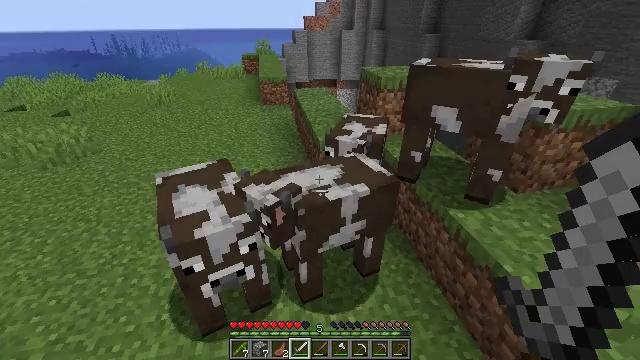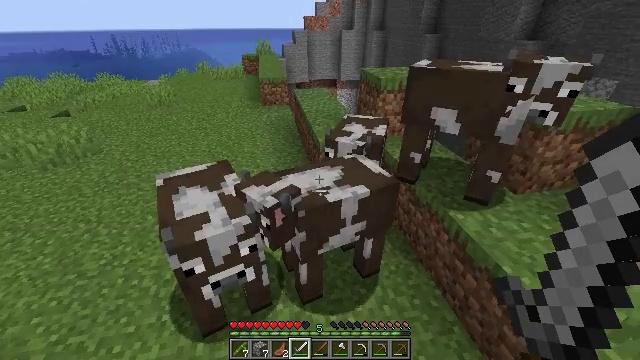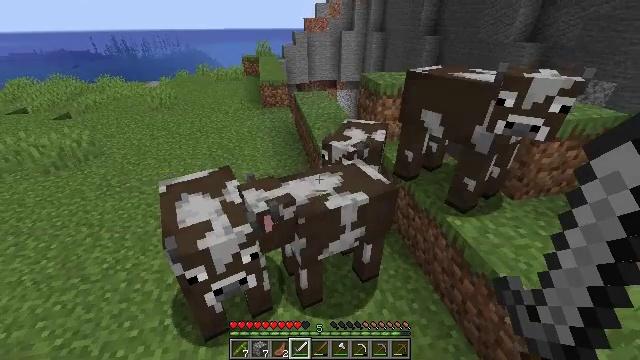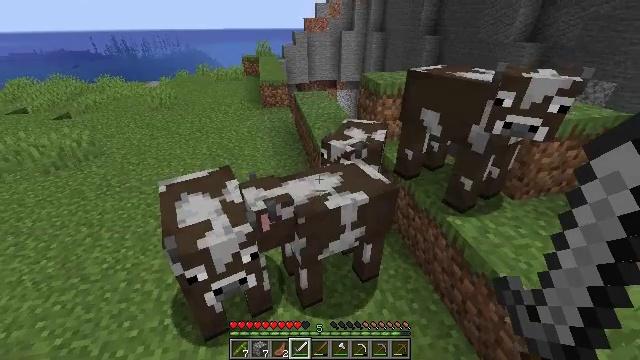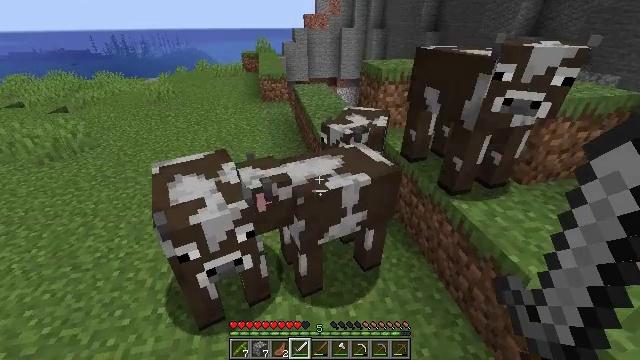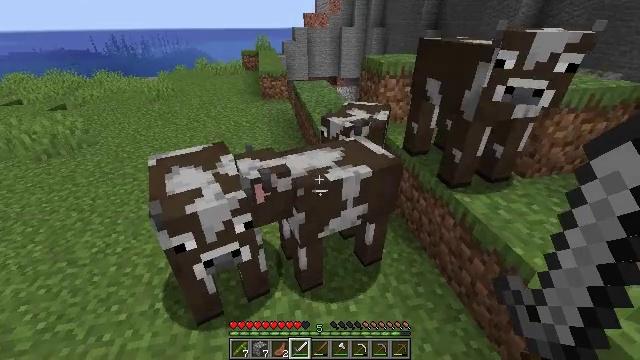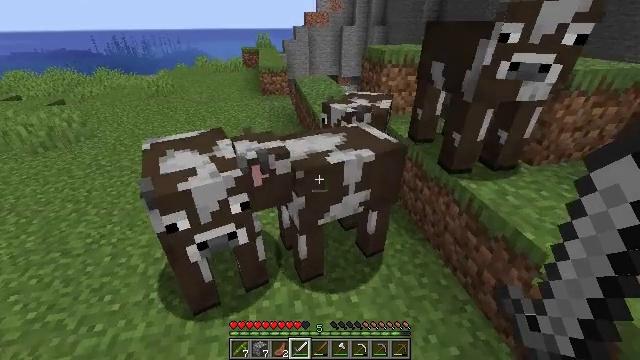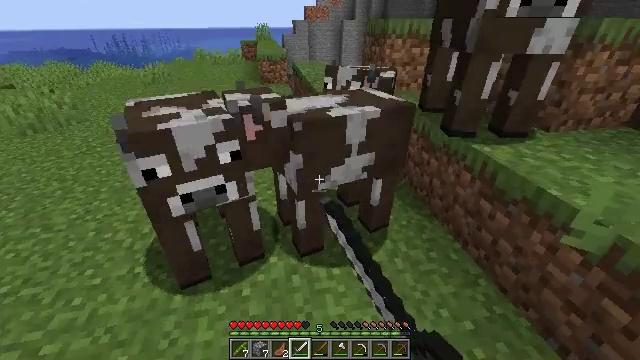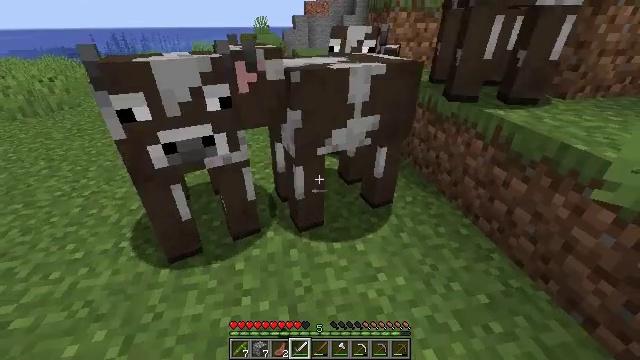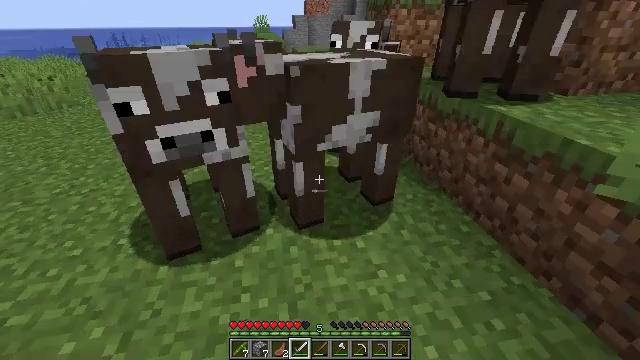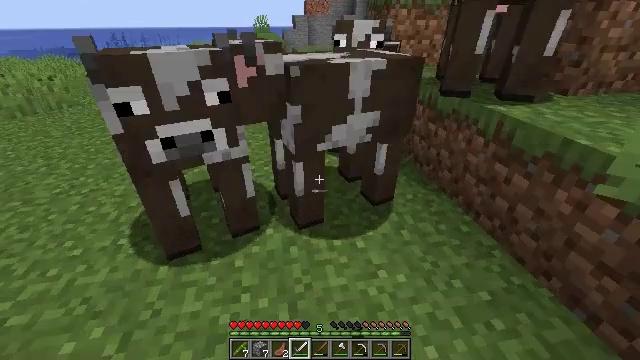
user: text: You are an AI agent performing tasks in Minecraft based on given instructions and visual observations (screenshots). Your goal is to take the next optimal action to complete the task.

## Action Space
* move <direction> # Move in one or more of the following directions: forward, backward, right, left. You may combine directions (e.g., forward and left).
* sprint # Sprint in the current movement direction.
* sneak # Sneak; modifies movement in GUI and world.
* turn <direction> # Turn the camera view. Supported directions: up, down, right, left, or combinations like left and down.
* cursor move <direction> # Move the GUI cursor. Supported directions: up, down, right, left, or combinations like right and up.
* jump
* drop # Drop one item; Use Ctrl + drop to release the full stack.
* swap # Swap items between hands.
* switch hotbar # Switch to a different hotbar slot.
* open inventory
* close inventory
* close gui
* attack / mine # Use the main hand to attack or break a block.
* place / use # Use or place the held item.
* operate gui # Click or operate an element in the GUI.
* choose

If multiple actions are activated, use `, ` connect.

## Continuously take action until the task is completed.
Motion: motion action
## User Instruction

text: Combat the cow.
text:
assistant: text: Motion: jump
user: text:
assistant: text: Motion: jump
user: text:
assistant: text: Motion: jump
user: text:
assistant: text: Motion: no_op
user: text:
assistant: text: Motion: no_op
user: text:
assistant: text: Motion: attack / mine
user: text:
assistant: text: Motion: attack / mine
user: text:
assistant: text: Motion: attack / mine
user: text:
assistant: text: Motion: attack / mine
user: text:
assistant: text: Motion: attack / mine
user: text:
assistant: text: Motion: no_op